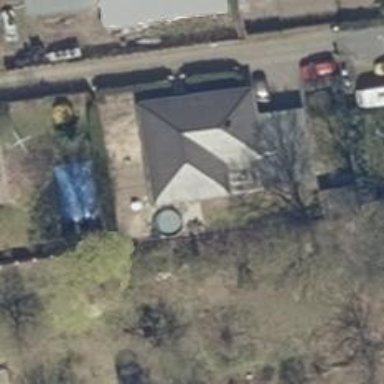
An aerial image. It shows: Simple house.